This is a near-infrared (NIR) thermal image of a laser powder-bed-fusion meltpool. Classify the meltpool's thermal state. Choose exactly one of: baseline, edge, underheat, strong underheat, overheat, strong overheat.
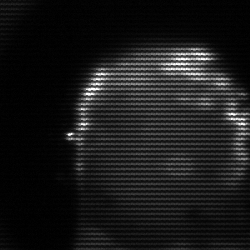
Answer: baseline